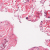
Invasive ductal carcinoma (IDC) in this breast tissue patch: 0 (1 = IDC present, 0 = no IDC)